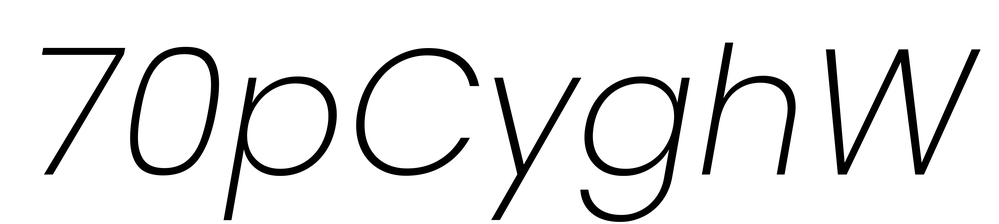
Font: Poppins-ExtraLightItalic